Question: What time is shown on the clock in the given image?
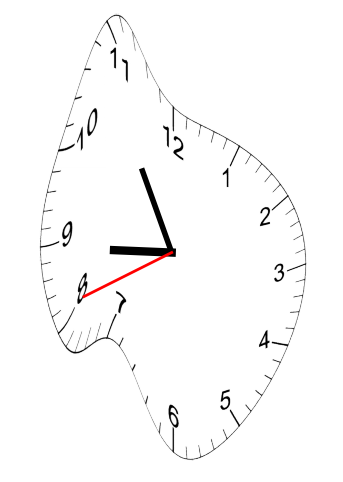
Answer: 08:54:41